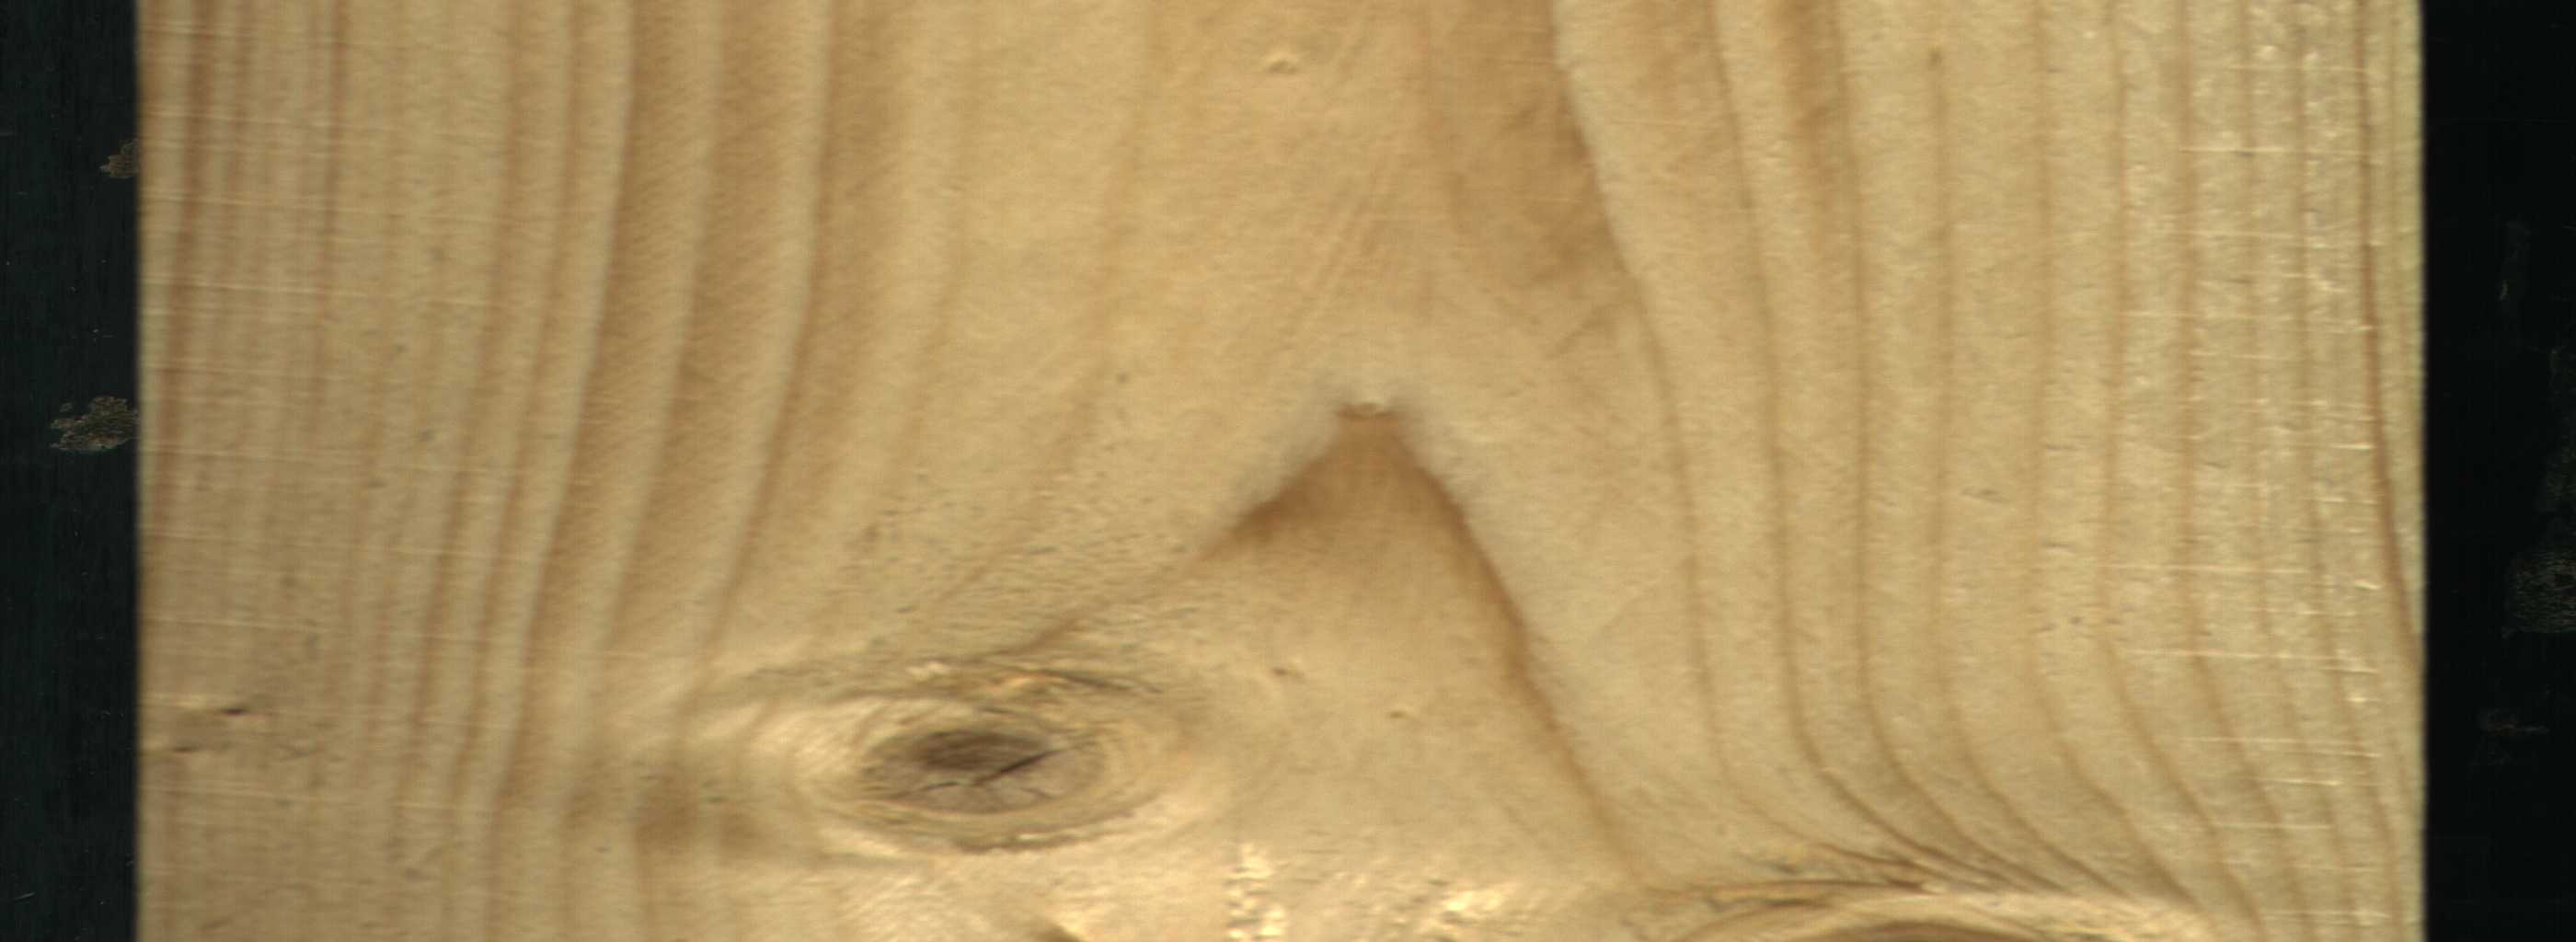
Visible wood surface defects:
knot_with_crack
Live_Knot